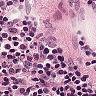
Metastatic tissue present: no